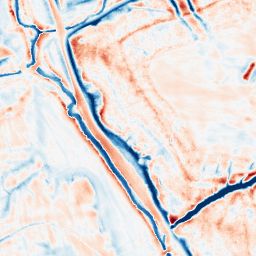
Category: edge_preserving
Decomposition family: bilateral
Decomposition parameters: d: 21
sigma_color: 25
sigma_space: 100
Upsampling method: bicubic
Upsampling parameters: scale: 2
Upsampling scale: 2